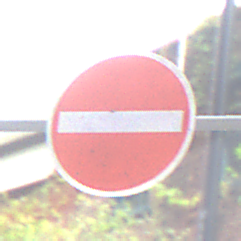
Verkehrszeichen: VerbotDerEinfahrt
Umgebung: Outdoor, Urban
Tageszeit: MorningAfternoon
Wetter: Overcast
Licht: Natural
Jahreszeit: NotSpecified
Kontrast: LowContrast